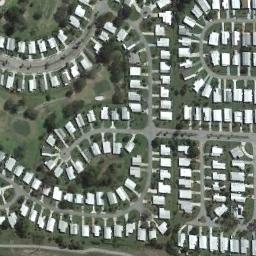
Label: mobile_home_park